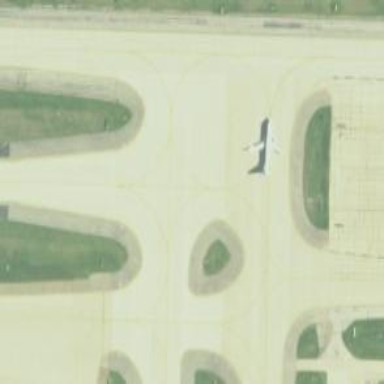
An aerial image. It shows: View of taxiway at the airport.